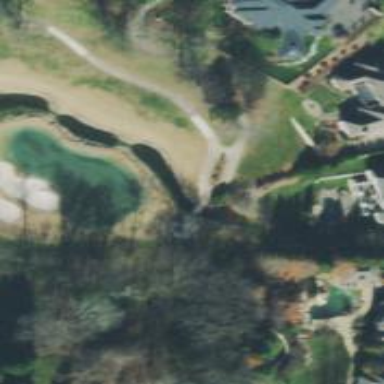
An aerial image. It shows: Golf cartpath that is also road path.